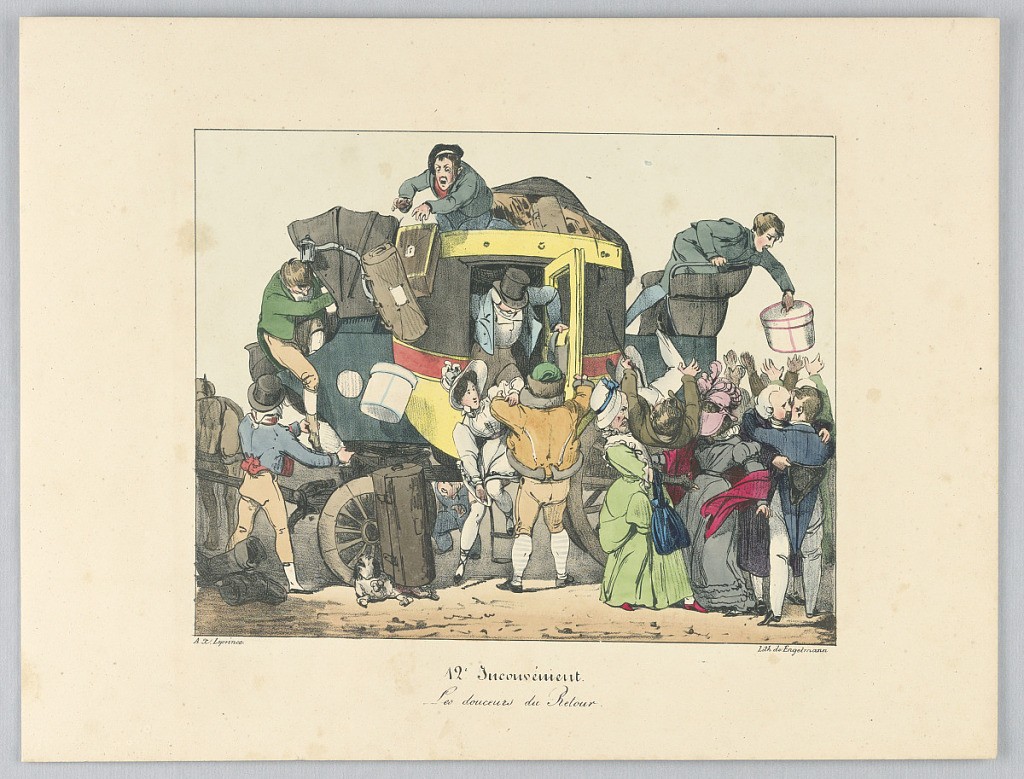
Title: Les douceurs du Retour, Plate 12 from "Inconvénient"
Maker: Auguste-Xavier Leprince, French, 1799 - 1826
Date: ca. 1825
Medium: Lithograph, brush and watercolor on paper
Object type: Print
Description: People getting out of coach, throwing down luggage, greeting others. End of journey. Title and artists' names below.